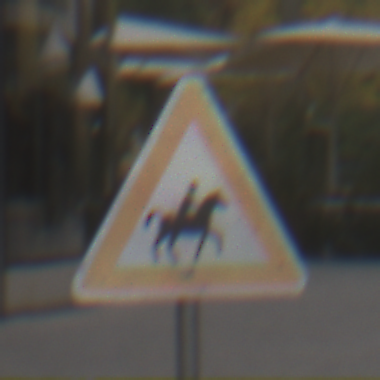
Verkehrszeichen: ReiterLinks
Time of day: Midday
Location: Outdoor (Urban)
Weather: Overcast
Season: NotSpecified
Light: Natural